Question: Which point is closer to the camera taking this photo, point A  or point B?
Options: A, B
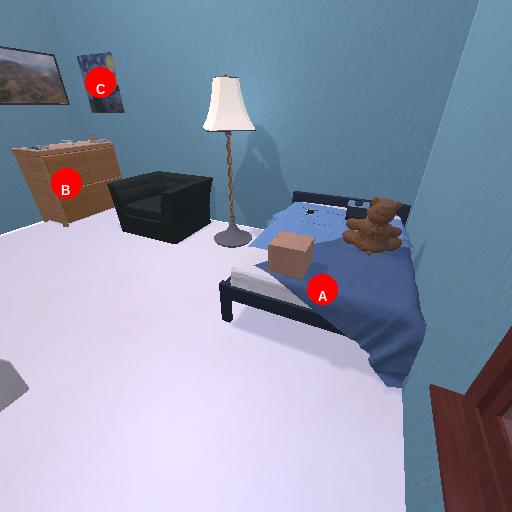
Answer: A